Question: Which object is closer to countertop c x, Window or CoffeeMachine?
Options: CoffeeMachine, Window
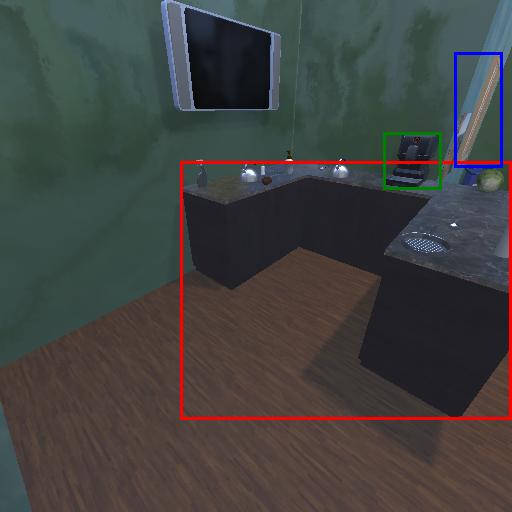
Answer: CoffeeMachine